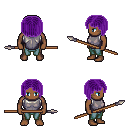
a pixel art fantasy rpg character, male body template, human, dark skin, steel chest armor, teal pants, purple pageboy hairstyle, spear, four views (front, back, left, right), 2x2 character sprite sheet, small pixel art, hard edges, no anti-aliasing